Question: I'm having an issue with Excel to which I can't find an accurate solution online.
I have this table:
'''
PERSON | DATE | SIZE
==========================
Matt | 1-10 | 90.1
Jane | 1-10 | 71.3
Matt | 1-11 | 90.0
Jane | 1-11 | 71.0
Matt | 1-12 | 89.6
Jane | 1-13 | 70.2
'''
And so on...
The thing is that this is the best solution for inputting this kind of data. I can't have two different tables, one for each person involved, because more people will probably be involved later on, and they all should be included in the same table.
As you can see, the idea is to monitor their weights. And this would be better achieved visually by a line graph that can tell each person what their progress is.
To this end, I would like to set up one graph that shows each person's progress individually as a different line. Like this:

I was wondering if there was any way of having Excel automatically build this line graph using this table but ordering values according to .
Not being able to find that, I also tried to set up an table that would gather each set in its own column. For that, I was thinking of using an IF statement but I can't seem to find a way of getting that to populate a separate table, row by row, with the data from the original table. On the Internet I can only find how to add up all the values in a certain cell if another certain cell has X value.
I was wondering if anyone out there could give me a hand with this. Thanks in advance!
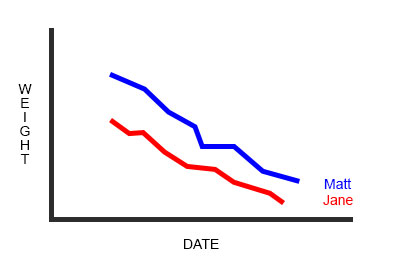
Answer: I would use a pivot table and pivot chart to accomplish this.
1. Insert a pivot table, select your entire data range (including headers).
2. Select Person, Date, and Size in the field list.
3. Under pivot table options select pivot chart and choose your desired chart type.
4. Move Person to Legend Fields, Date to Axis Fields, and Size to Values.
5. Right click the pivot table and go to PivotTable Options
6. Under "For empty cells show: " write N/A (this will let Excel ignore missing dates)
<URL> is an example of the blank values.
Let me know if any further clarification is needed.